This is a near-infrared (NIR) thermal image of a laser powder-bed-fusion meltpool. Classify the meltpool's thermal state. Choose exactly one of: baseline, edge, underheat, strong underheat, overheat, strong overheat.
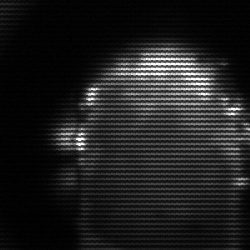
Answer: baseline